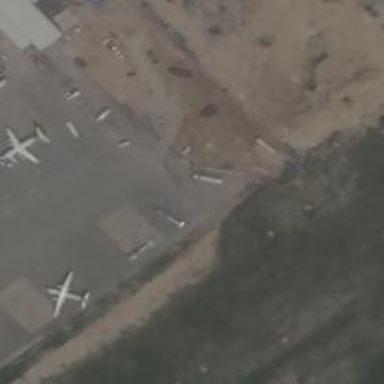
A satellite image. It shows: Image of taxiway at airport.